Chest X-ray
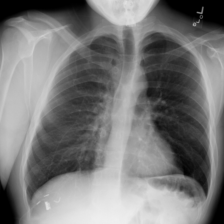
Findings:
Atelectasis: negative
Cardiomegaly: negative
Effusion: negative
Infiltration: negative
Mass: negative
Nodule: negative
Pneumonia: negative
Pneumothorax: negative
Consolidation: negative
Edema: negative
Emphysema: negative
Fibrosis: negative
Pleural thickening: negative
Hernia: negative